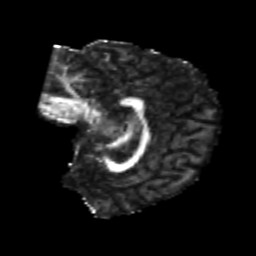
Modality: FA
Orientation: sagittal
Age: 21
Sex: male
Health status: healthy
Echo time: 0.074 s